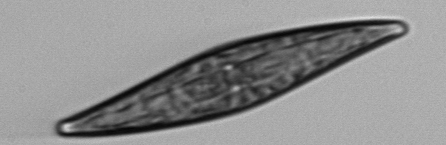
Label: Pleurosigma